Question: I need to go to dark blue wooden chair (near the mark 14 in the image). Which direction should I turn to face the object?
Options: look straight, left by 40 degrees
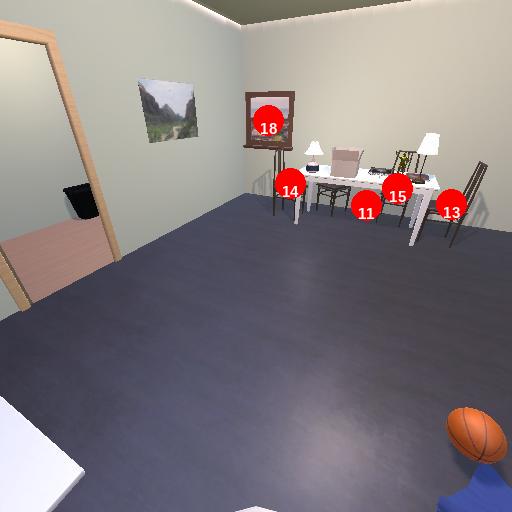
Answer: look straight